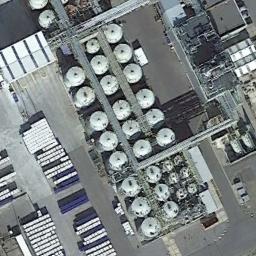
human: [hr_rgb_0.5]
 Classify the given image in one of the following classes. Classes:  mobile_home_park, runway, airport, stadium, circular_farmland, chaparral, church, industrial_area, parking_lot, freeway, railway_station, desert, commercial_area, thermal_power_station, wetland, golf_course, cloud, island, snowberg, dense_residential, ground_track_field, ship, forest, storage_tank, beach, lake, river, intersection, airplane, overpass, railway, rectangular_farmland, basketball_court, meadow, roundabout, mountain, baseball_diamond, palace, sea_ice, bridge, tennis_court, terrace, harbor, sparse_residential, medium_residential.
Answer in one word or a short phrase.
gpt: storage_tank